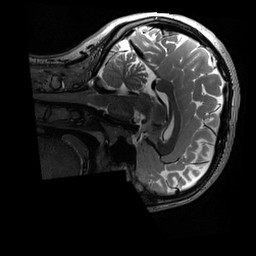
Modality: T2w
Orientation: sagittal
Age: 32
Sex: female
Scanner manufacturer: siemens
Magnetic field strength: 3 T
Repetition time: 3.2 s
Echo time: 0.564 s